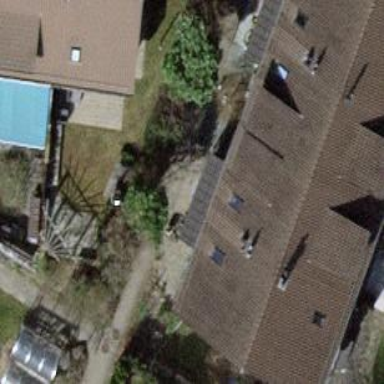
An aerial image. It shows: Terrace building.